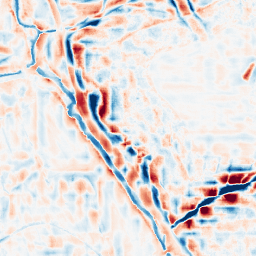
Category: wavelet
Decomposition family: wavelet_reverse_biorthogonal
Decomposition parameters: wavelet: rbio4.4
level: 4
Upsampling method: bicubic
Upsampling parameters: scale: 8
Upsampling scale: 8